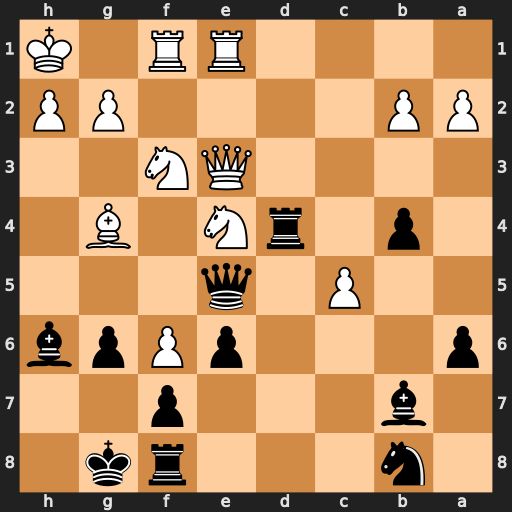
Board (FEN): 1n3rk1/1b3p2/p3pPpb/2P1q3/1p1rN1B1/4QN2/PP4PP/4RR1K
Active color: b
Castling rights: -
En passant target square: -
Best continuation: Bxe3 Nxe5 Rxe4 Bf3 Rxe5